Question: I'm passing a URL to a python script using 'cgi.FieldStorage()':
'''
http://localhost/cgi-bin/test.py?file=http://localhost/test.xml
'''
'test.py' just contains
'''
#!/usr/bin/env python
import cgi
print "Access-Control-Allow-Origin: *"
print "Content-Type: text/plain; charset=x-user-defined"
print "Accept-Ranges: bytes"
print
print cgi.FieldStorage()
'''
and the result is
'''
FieldStorage(None, None, [MiniFieldStorage('file', 'http:/localhost/test.xml')])
'''
Note that the URL only contains 'http:/localhost' - how do I pass the full encoded URI so that file is the whole URI? I've tried encoding the file parameter ('http%3A%2F%2Flocalhost%2ftext.xml') but this also doesn't work
The screenshot shows that the output to the webpage isn't what is expected, but that the encoded url is correct

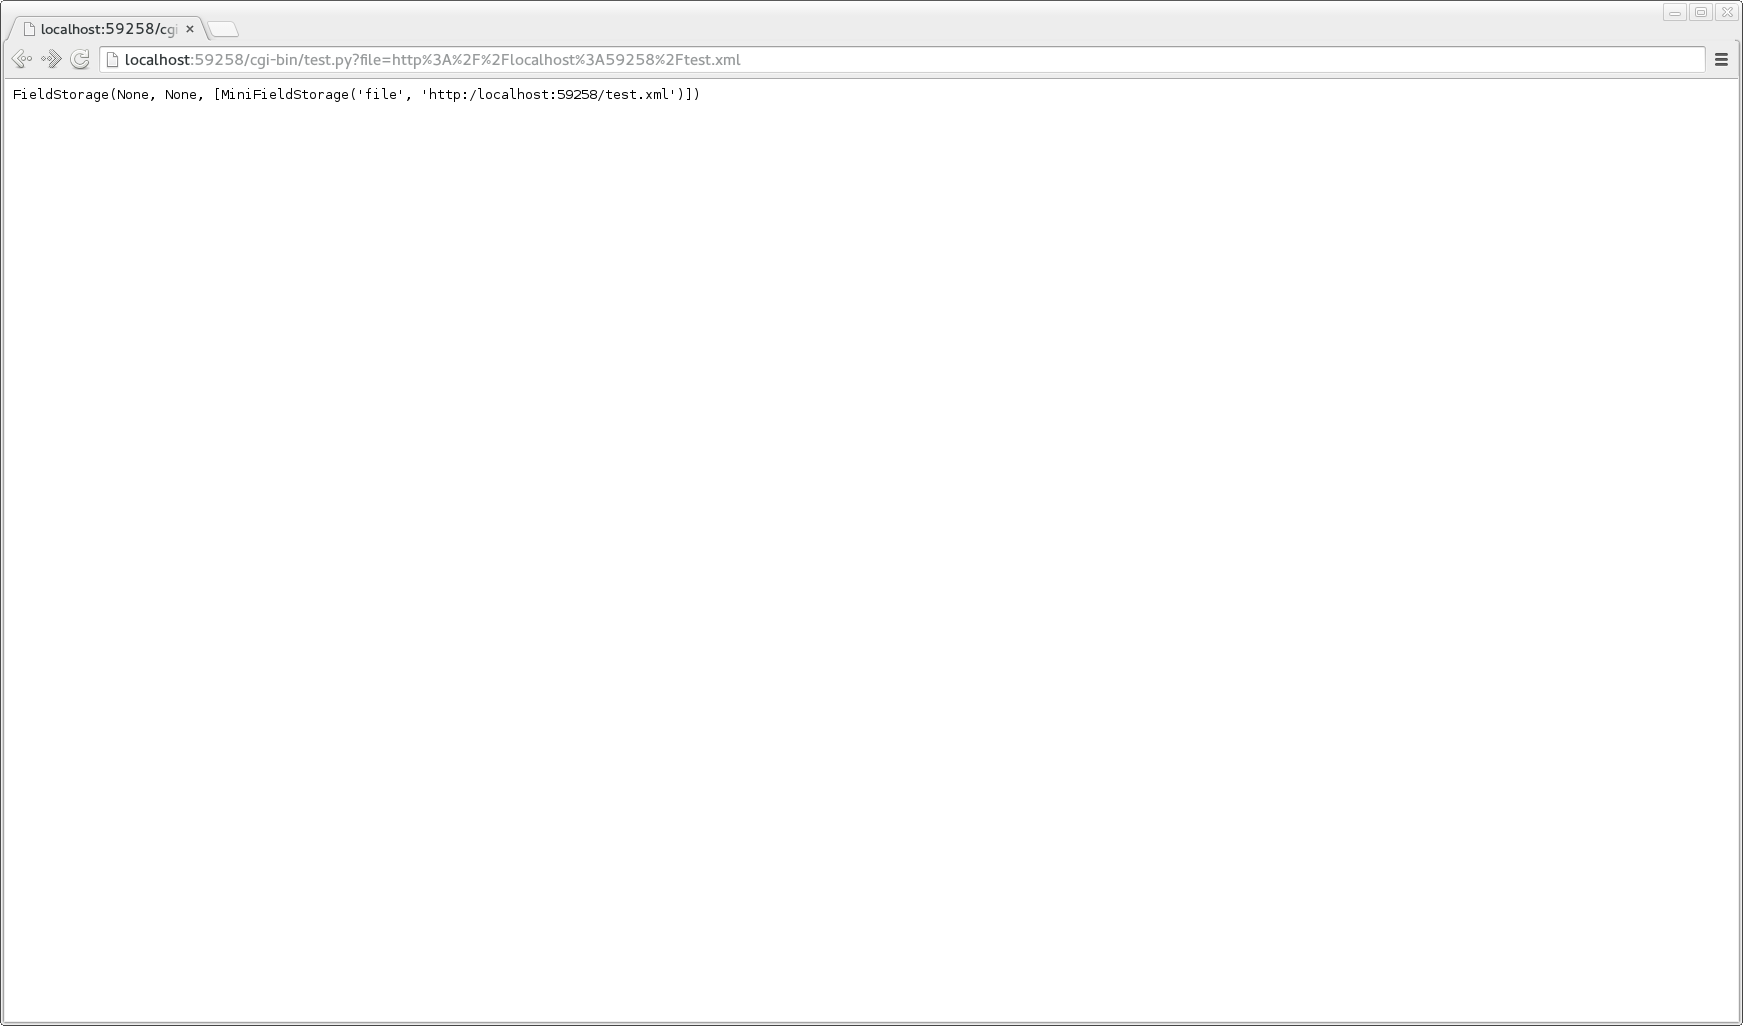
Answer: Your CGI script works fine for me using Apache 2.4.10 and Firefox (curl also). What web server and browser are you using?
My guess is that you are using Python's <URL>, or something based on it. This exhibits the problem that you identify. 'CGIHTTPServer' assumes that it is being provided with a path to a CGI script so it collapses the path without regard to any query string that might be present. Collapsing the path removes duplicate forward slashes as well as relative path elements such as '..'.
If you are using this web server I don't see any obvious way around by changing the URL. You won't be using it in production, so perhaps look at another web server such as Apache, nginx, lighttpd etc.